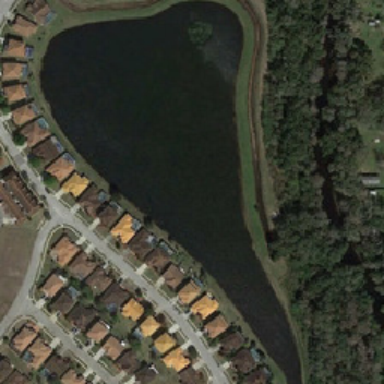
There are many buildings and green trees on both sides of the pond .